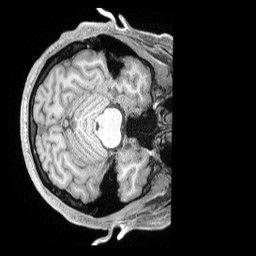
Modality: T1w
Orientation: axial
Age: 38
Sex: male
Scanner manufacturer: siemens
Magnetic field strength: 3 T
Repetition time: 2 s
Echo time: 0.00211 s